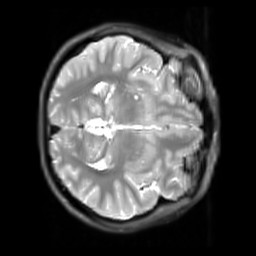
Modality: PDw
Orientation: axial
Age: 21
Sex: female
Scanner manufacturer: siemens
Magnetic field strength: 3 T
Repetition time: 11.88 s
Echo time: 0.014 s